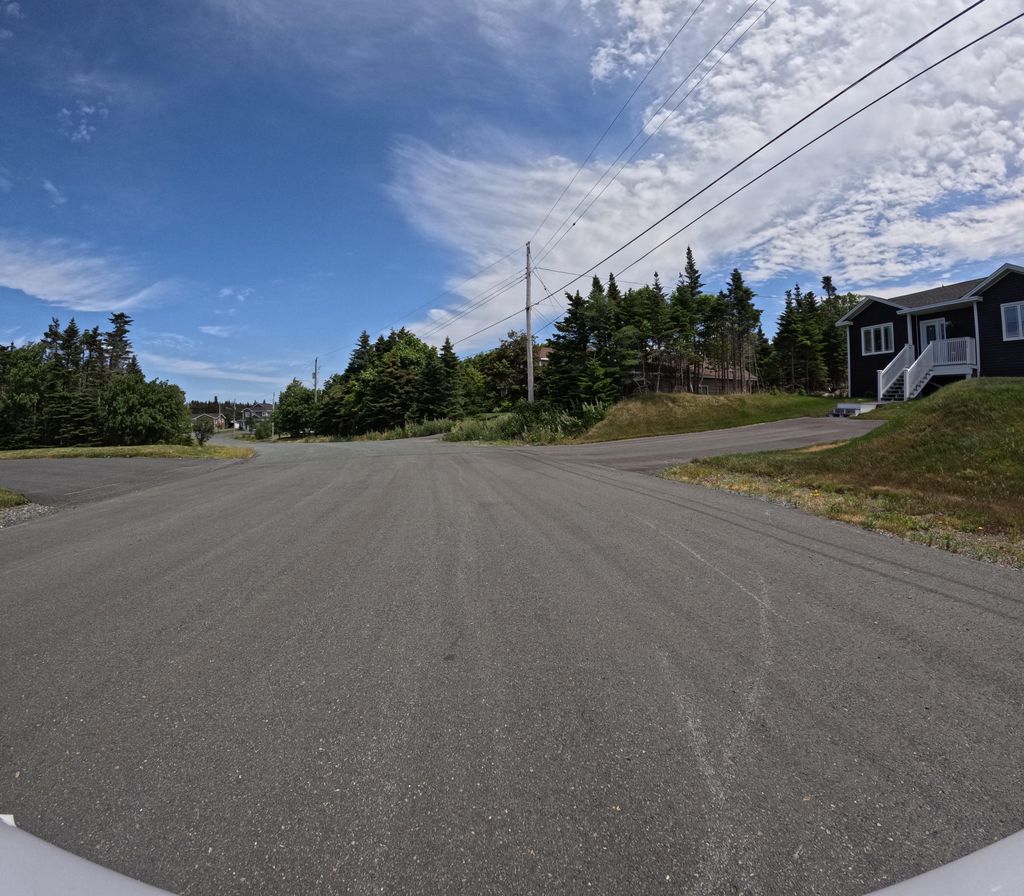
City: st_johns